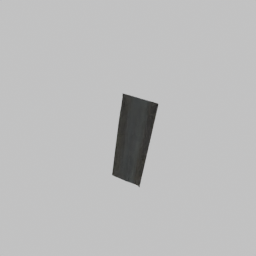
Label: nature